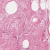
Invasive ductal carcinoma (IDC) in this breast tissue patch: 0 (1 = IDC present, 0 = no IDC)